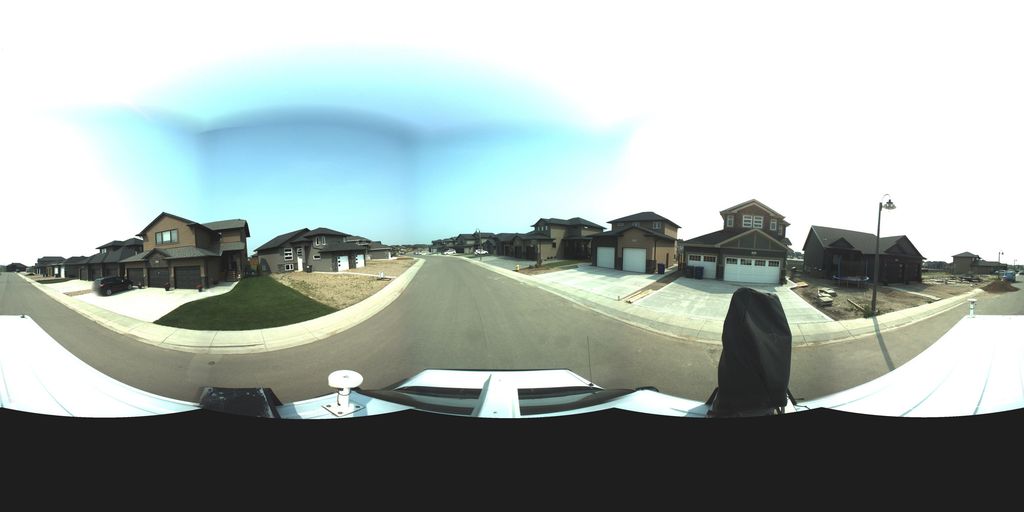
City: saskatoon